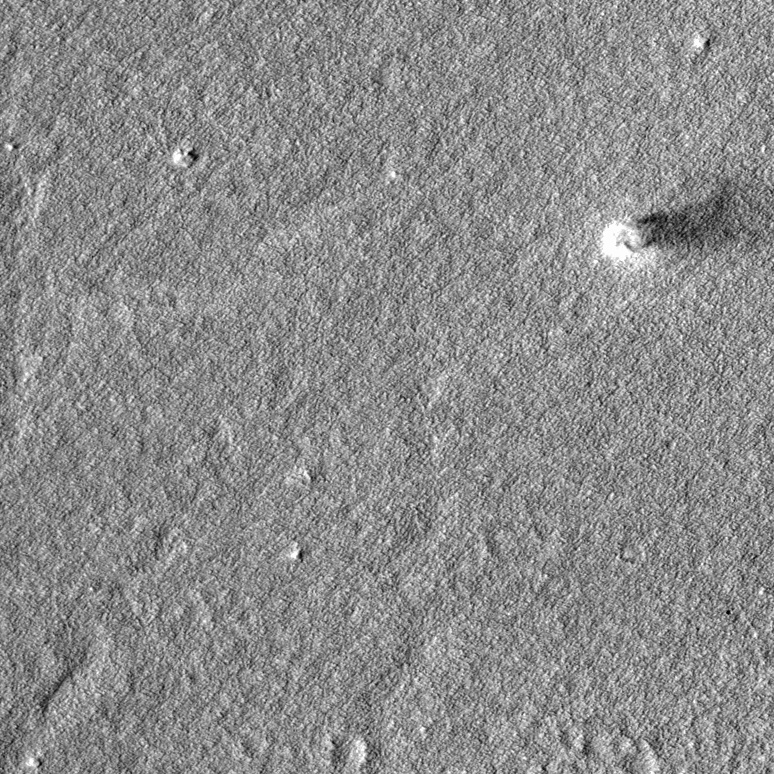
Label: dustdevil